Question: In a simple HTML form- why does a textarea and an input placeholder rendering vary so much in the default case?
Current Firefox and Chrome for example:

'''
<form><input type="text" placeholder="what"><br><textarea placeholder="what"></textarea></form>
'''
<URL>
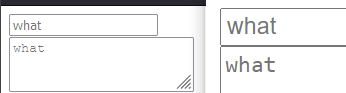
Answer: Testing on Edge/Chrome on Windows10 it seems that the preferences for fonts in settings are what influences which font is picked up for the input placeholder and which for the textarea placeholder.
If you go to edge://settings/fonts for example check the settings for sans-serif font and fixed-width font. On my Edge (which had previously not had the settings changed) one was 16pt Arial and the other 13pt Consolas.
Those settings do tally with what I saw as the differences between the placeholder in input element and placeholder in textarea element. And they looked the same as the image given for Chrome in the question (I'd expect Chrome and Edge to be the same).
Now try setting the fixed-width font to Arial.
The input and textarea inputs render the same.
So, what the user sees depends on the settings in their individual browsers and the main takeaway from this seems to be